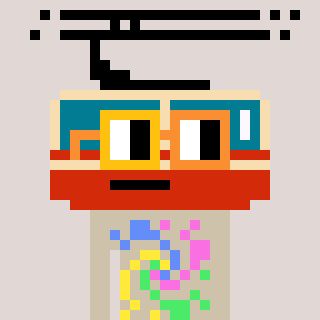
a pixel art character with square yellow and orange glasses, a tram wagon-shaped head and a bege-colored body on a warm background